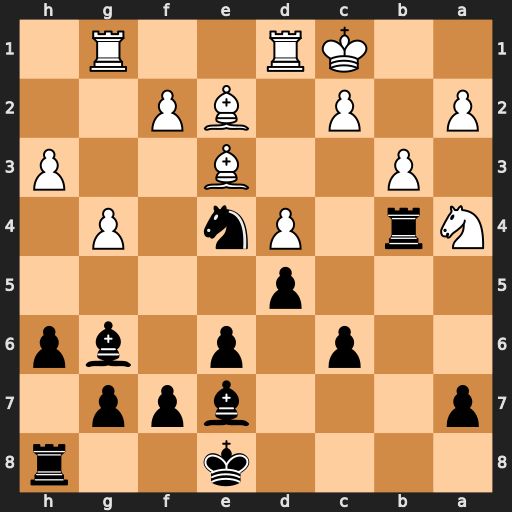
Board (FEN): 4k2r/p3bpp1/2p1p1bp/3p4/Nr1Pn1P1/1P2B2P/P1P1BP2/2KR2R1
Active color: b
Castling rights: k
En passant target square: -
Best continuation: Rxa4 bxa4 Ba3+